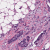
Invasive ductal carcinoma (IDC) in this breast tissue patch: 1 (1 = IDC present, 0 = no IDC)